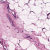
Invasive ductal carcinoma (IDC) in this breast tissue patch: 0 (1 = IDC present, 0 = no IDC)